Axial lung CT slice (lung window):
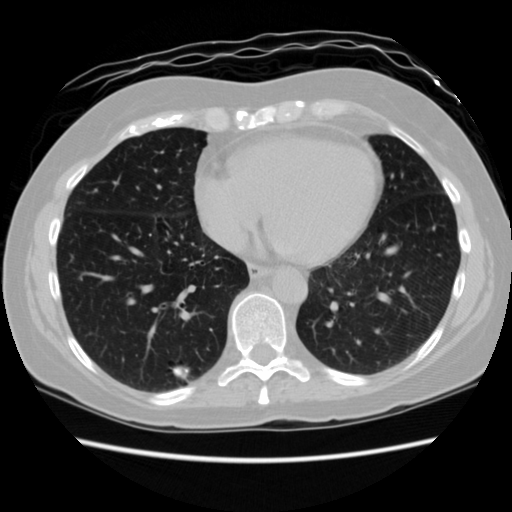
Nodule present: yes
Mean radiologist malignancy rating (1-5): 2